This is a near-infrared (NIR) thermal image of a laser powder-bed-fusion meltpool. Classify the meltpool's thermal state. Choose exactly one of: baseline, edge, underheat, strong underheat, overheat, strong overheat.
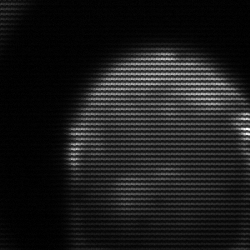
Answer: edge